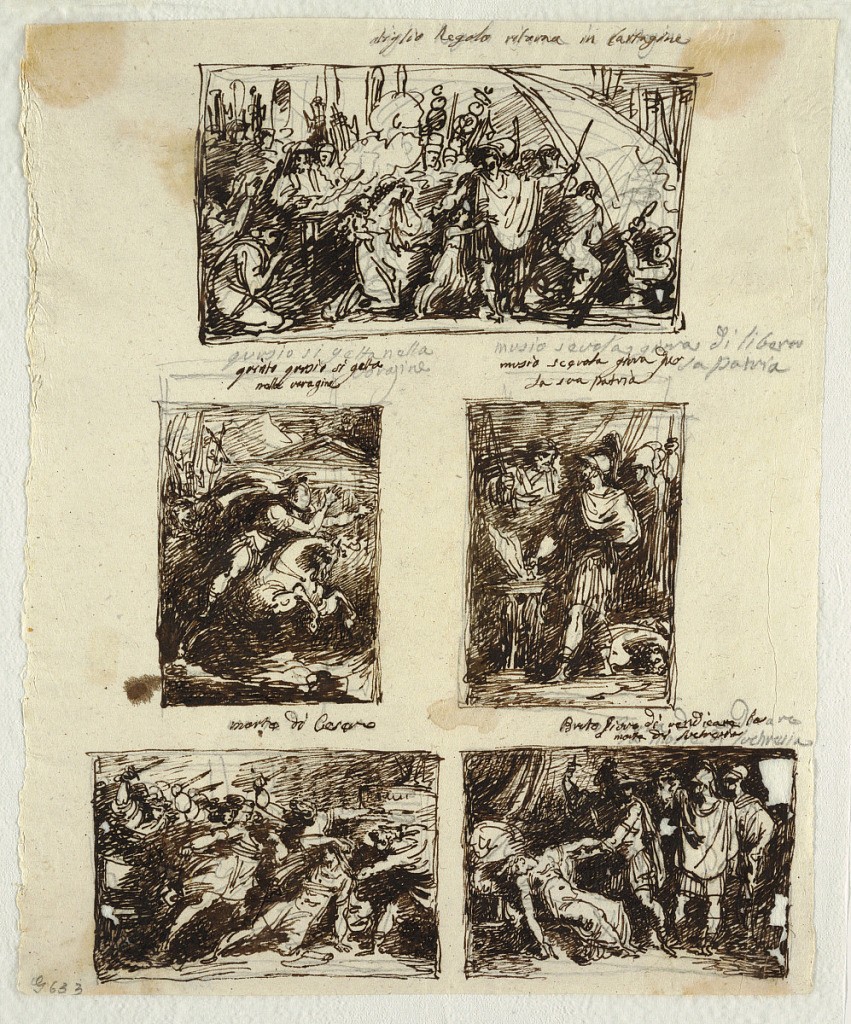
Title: Design for Various Decorations including Coriolanus at the Walls of Rome
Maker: Felice Giani, Italian, 1758–1823
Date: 1800–1850
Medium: Pen and brown ink, brush and wash over black chalk on laid paper
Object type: Drawing
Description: Left row, above: putto blowing double flute; at right, an altar. Center: putto with wreath running into chariot with panoply. Below: putto with legionary sign beside trophy. Central row, above: Coriolanus implored by women of Rome, rising from throne at right. Center: left half of decoration is roughly sketched. In center is high shaft with bowl, Rinceaux spring from it, putti and boy are between them. Bottom: left octagon with putto blowing horn beside trophy of arms, right octagon with putto bringing wood to altar. Right row, above: hexagon with trophy and rinceaux; right row, below: putto carrying standard beside panoply.